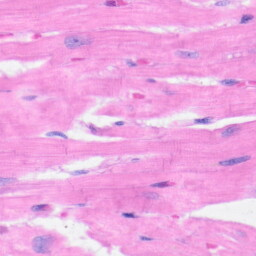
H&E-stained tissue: Heart